Interaction volume radius: 5 \u00c5
Interaction volume height: 10 \u00c5
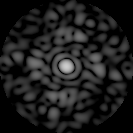
Disorder parameter: 0.8549